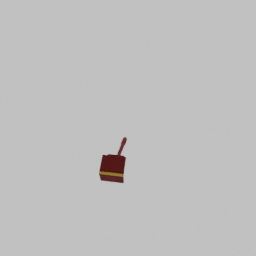
Label: lighting